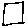
Label: square